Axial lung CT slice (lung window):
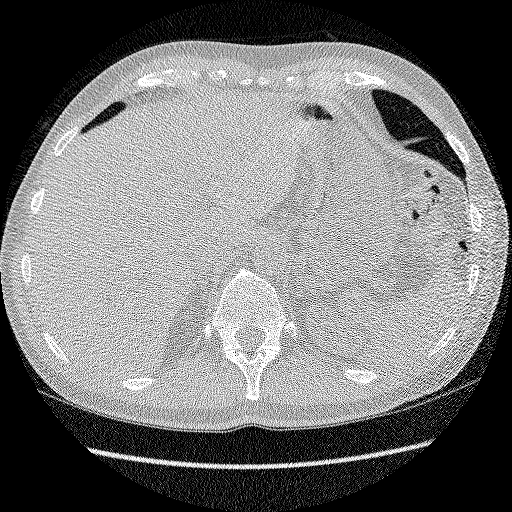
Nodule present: no